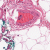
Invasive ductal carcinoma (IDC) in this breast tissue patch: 0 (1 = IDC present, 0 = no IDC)